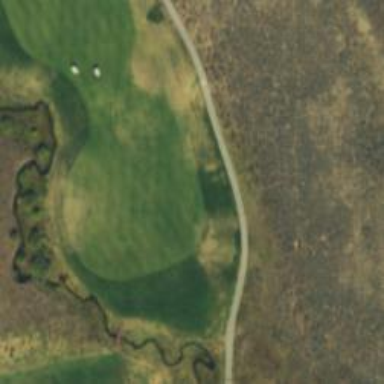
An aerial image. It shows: Grassy fairway on golf course.